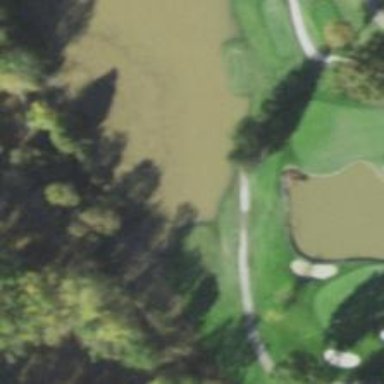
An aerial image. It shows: Pathway for golfing.